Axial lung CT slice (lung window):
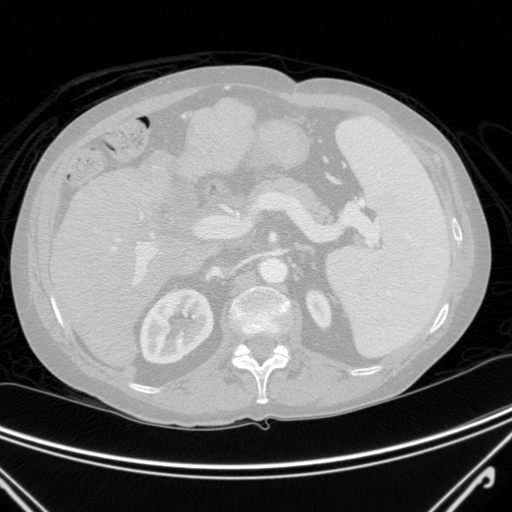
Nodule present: no